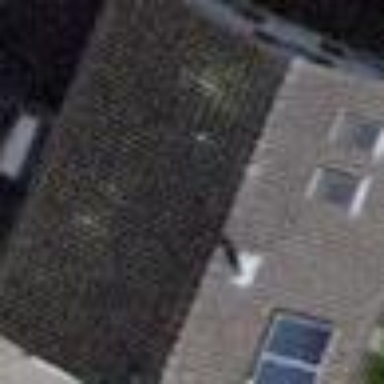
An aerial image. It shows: Building with tile roof.